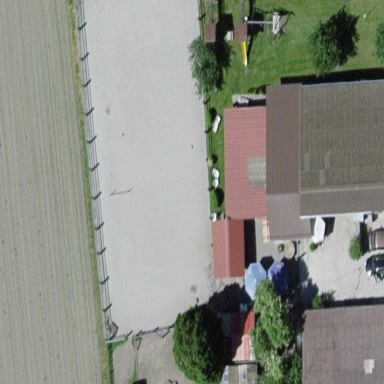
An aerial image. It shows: Equestrian pitch for leisure land use.